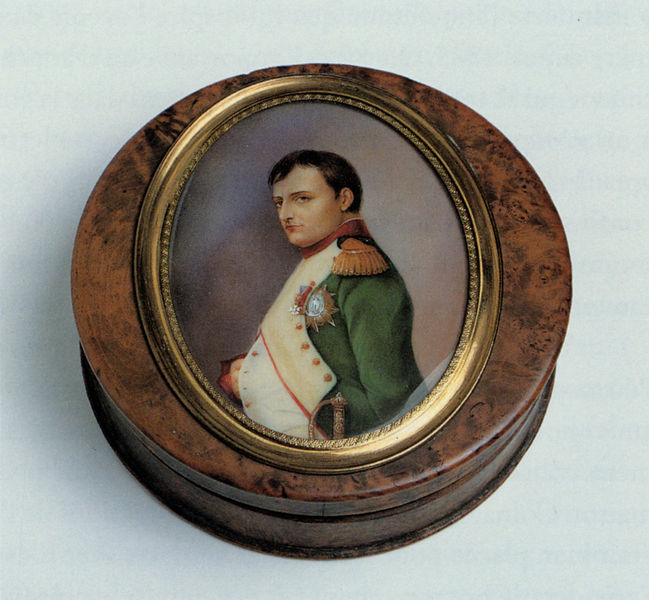
Titel: Boîte "Napoléon"
Standort: Rueil
Institution: Musée National des Châteaux de Malmaison et de Bois-Préau
Schlagwörter: dunkel, hand, mann, weiß, grün, braun, dunkelbraun, frankreich, frisur, geste, grau, haar, hintergrund, holz, marmor, mund, nase, orange, profil, schwarz, blick, rot, rock, hemd, jacke, augen, gesicht, kragen, rahmen, bild, bildnis, goldrahmen, herr, portrait, porträt, auge, gold, haare, halbfigur, brünett, kinn, knopf, lippen, rosa, scheitel, kreis, oval, rund, schärpe, lila, violett, kaiser, dick, glanz, seitenansicht, mimik, metall, quaste, bauch, poliert, wange, feinmalerei, knöpfe, revers, foto, fotografie, griff, masserung, schimmer, deckel, dose, medaillon, draufsicht, militär, schwert, säbel, uniform, soldat, waffe, epauletten, napoleon, abzeichen, orden, uniformrock, ölmalerei, tressen, halbportrait, halbprofil, medallion, politur, halbporträt, feldherr, schwertgriff, admiral, schatulle, gerahmt, miniatur, email, lackiert, nussholz, kästchen, behälter, metal, ebenholz, nussbaum, geschnitzt, schulterklappe, tabak, blic, bonaparte, epaulette, waffenrock, coffret, döschen, emaille, kreisrund, edelholz, pillendose, schtulle, mantelkragen, miniature, napoleon bonaparte, tabakdose, empereur, goldrahemne, napoleon i, uniformroc, wesste